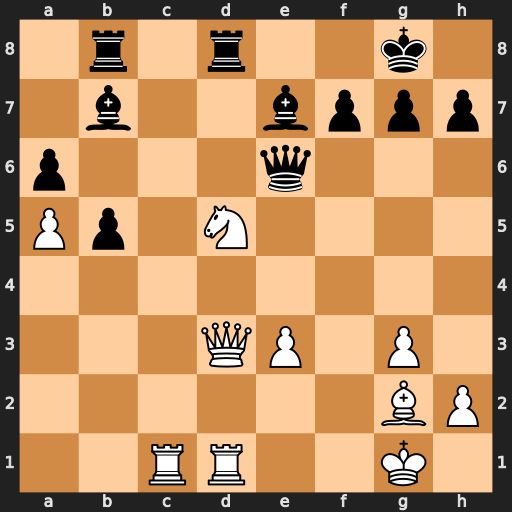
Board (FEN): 1r1r2k1/1b2bppp/p3q3/Pp1N4/8/3QP1P1/6BP/2RR2K1
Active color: w
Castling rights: -
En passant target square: -
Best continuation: Nxe7+ Kf8 Nd5